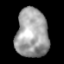
Tissue: lung
Cell type: Others
Senescence score: 0.2387
Nuclear area (px): 1545
Mean DAPI intensity: 161.422